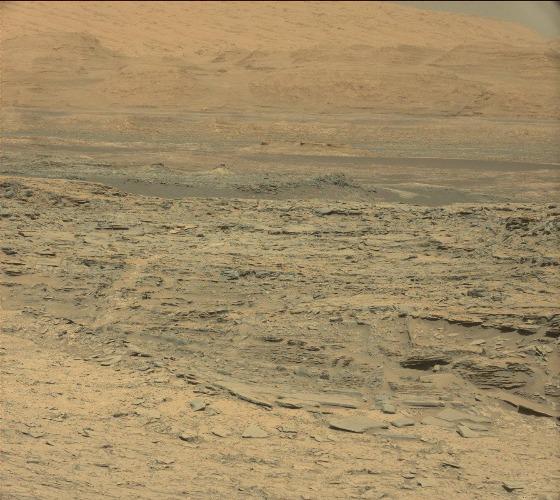
Terrain classes present: Bedrock, Gravel / Sand / Soil, Shadow